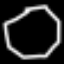
Label: octagon